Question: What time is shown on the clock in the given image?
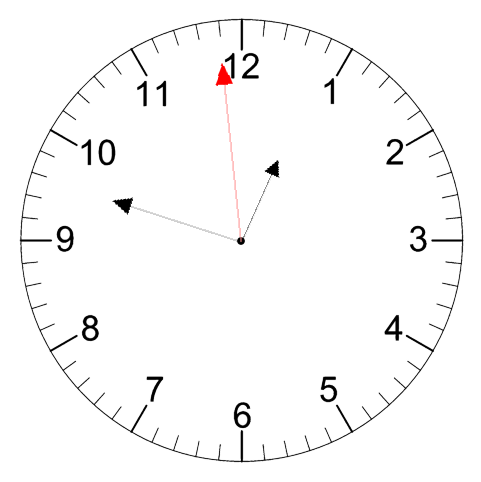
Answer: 12:47:59